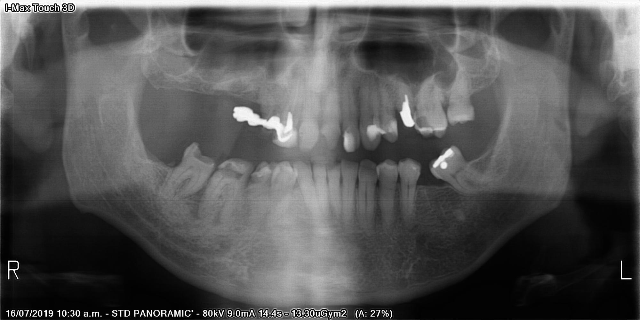
adult